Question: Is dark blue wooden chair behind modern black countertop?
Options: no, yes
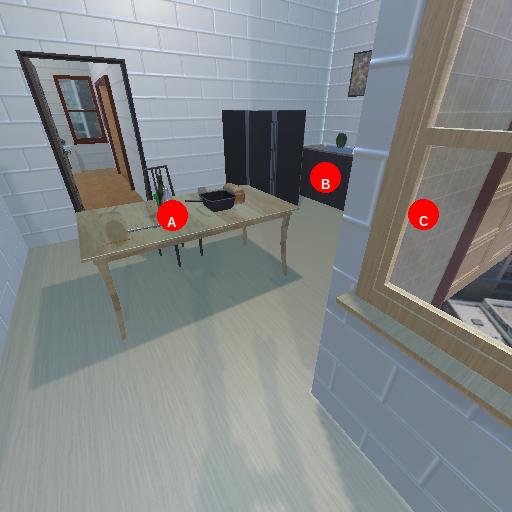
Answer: no